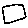
Label: square